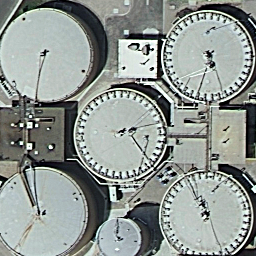
Label: storage tanks